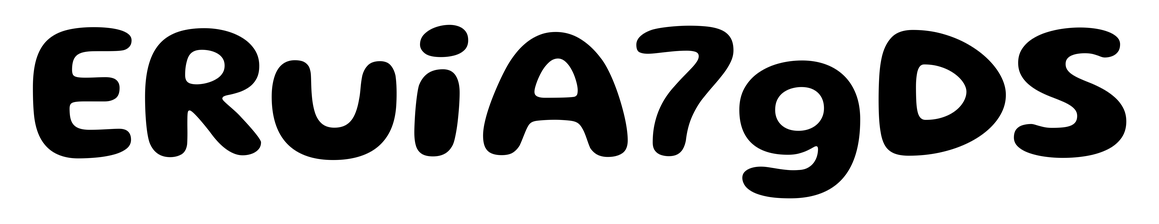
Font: Gluten_SemiBold